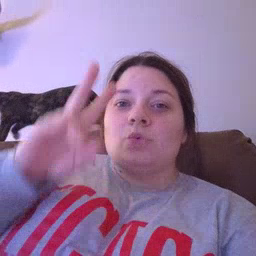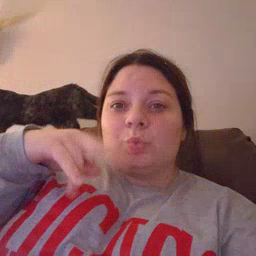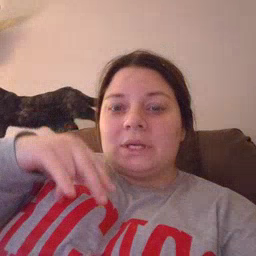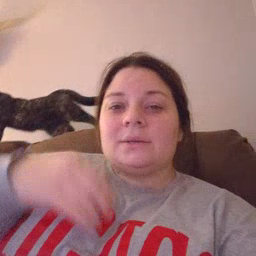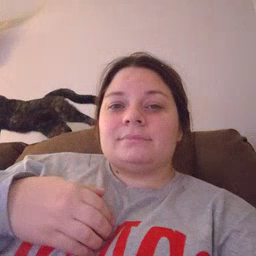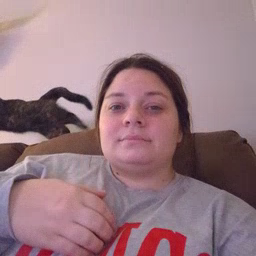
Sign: read